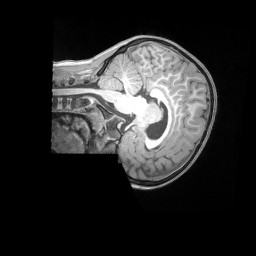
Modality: T1w
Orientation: sagittal
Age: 6
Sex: male
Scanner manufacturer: siemens
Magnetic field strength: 3 T
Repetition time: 2.53 s
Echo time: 0.00164 s